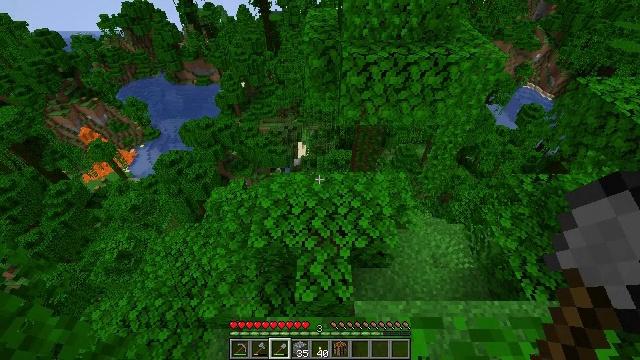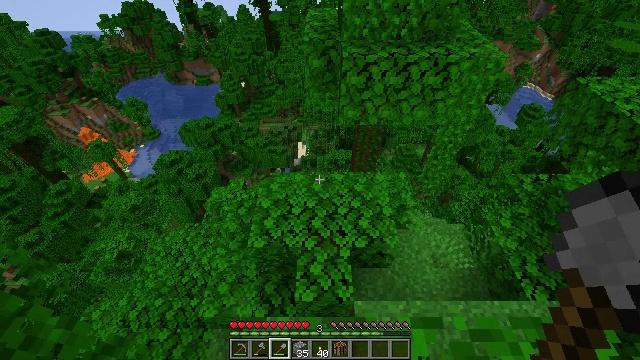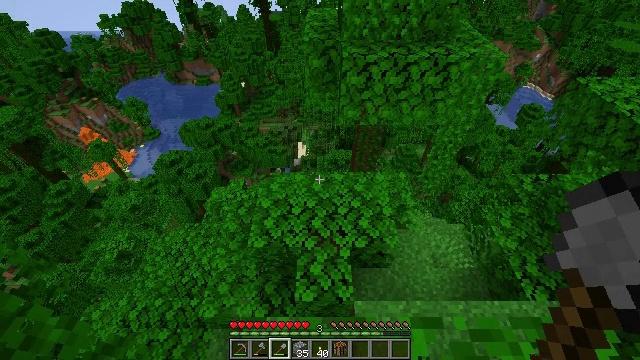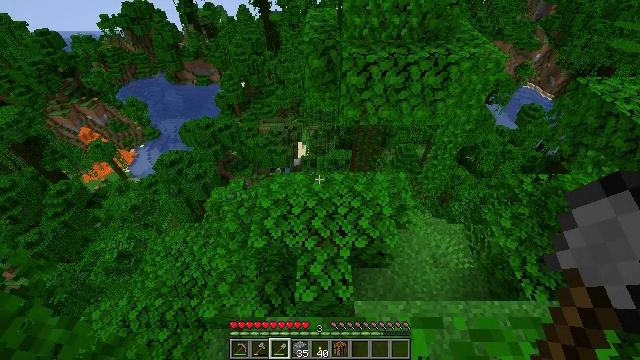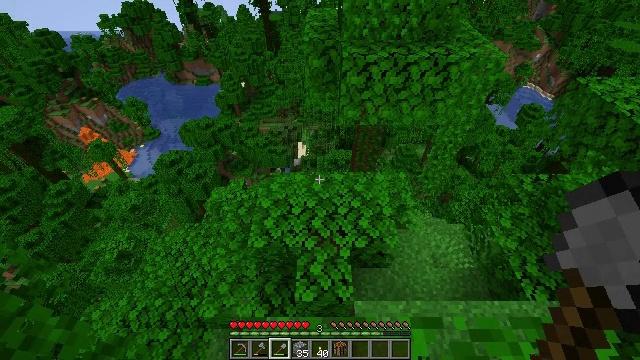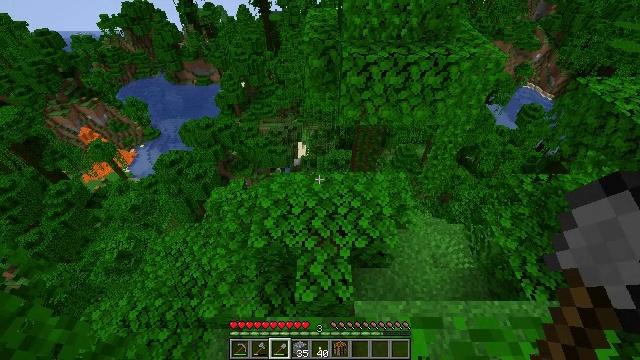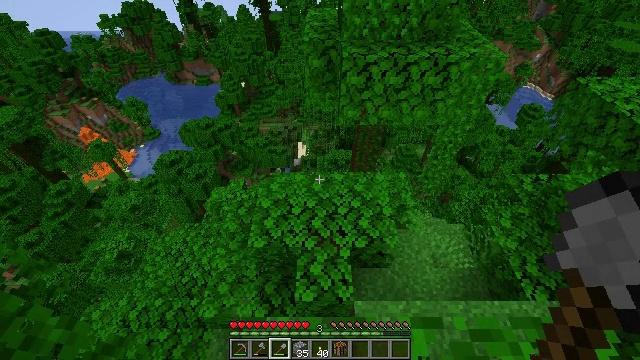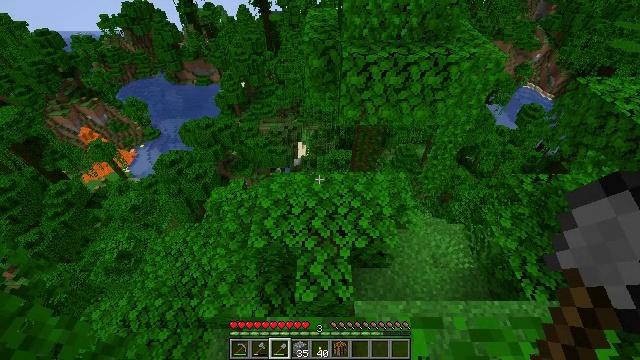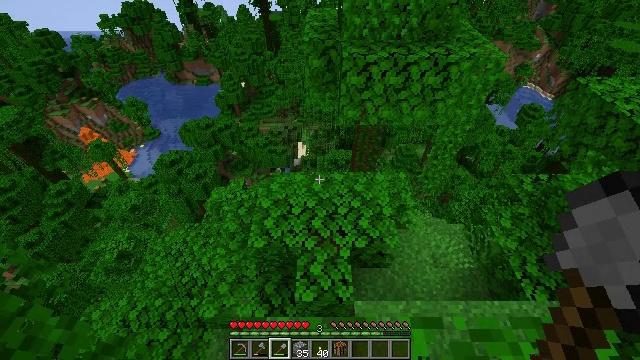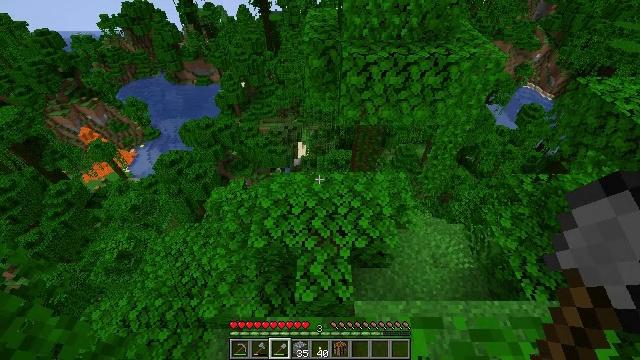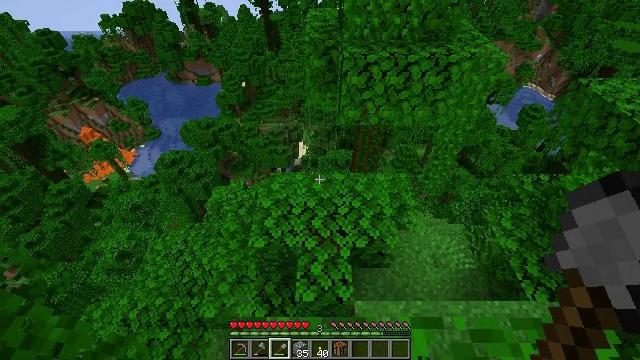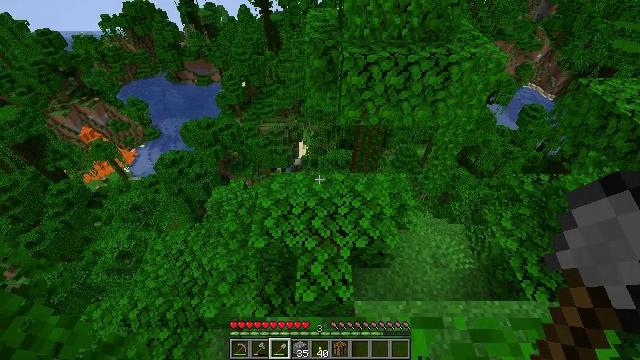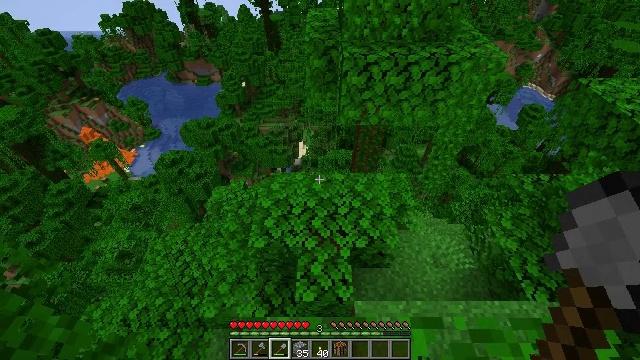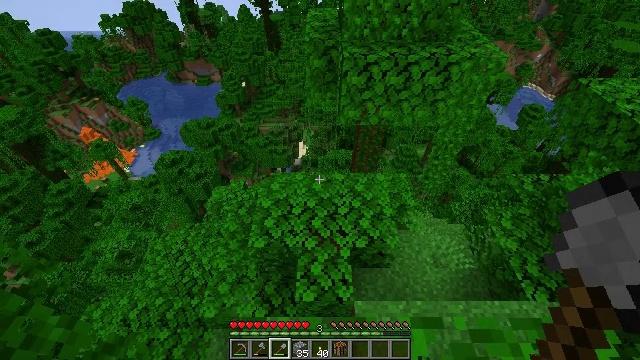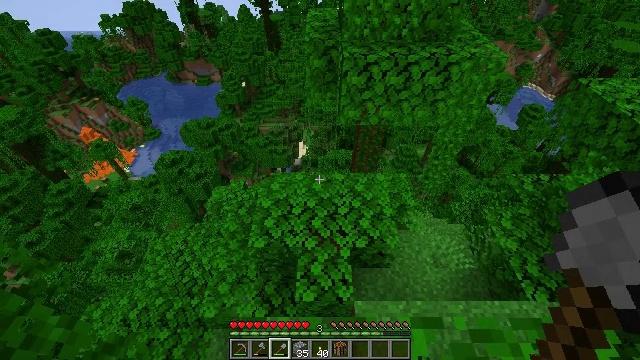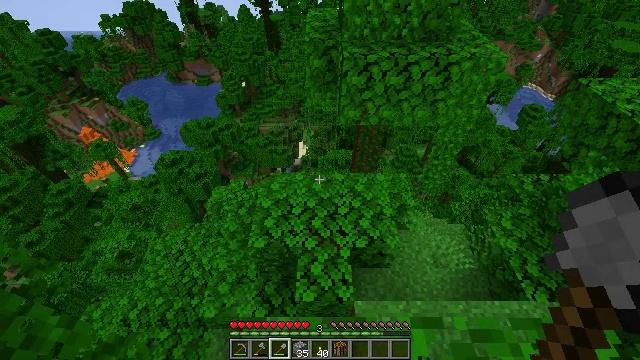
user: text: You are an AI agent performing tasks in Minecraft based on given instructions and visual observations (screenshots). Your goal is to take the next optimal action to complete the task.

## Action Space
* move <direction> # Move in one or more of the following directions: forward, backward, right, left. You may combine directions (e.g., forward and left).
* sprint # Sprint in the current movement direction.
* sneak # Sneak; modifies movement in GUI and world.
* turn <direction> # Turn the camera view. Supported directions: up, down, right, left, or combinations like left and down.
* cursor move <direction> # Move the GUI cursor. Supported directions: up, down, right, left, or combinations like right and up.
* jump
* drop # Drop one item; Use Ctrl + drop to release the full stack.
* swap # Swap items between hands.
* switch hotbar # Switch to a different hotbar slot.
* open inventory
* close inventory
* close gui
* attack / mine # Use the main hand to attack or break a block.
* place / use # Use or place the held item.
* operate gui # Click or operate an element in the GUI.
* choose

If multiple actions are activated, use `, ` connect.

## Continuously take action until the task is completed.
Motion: motion action
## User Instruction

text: Attack the melon to collect it.
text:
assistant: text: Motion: no_op
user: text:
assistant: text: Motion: no_op
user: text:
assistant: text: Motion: no_op
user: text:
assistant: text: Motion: no_op
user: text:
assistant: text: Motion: no_op
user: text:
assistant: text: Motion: no_op
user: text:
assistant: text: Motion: no_op
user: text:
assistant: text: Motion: no_op
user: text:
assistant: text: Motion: no_op
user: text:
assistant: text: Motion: no_op
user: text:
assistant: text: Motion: no_op
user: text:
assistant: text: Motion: no_op
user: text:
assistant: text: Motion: no_op
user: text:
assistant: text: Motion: no_op
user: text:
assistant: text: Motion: no_op
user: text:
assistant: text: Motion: move forward
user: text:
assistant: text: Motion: move forward
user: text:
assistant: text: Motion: move forward
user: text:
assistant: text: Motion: move forward, turn left
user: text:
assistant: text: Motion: move forward
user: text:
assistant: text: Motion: no_op
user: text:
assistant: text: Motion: no_op
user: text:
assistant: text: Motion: no_op
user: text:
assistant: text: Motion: no_op
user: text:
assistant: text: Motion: no_op
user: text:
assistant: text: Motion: no_op
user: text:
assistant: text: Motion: no_op
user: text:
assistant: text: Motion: move forward
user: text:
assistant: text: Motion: move forward
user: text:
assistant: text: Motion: move forward